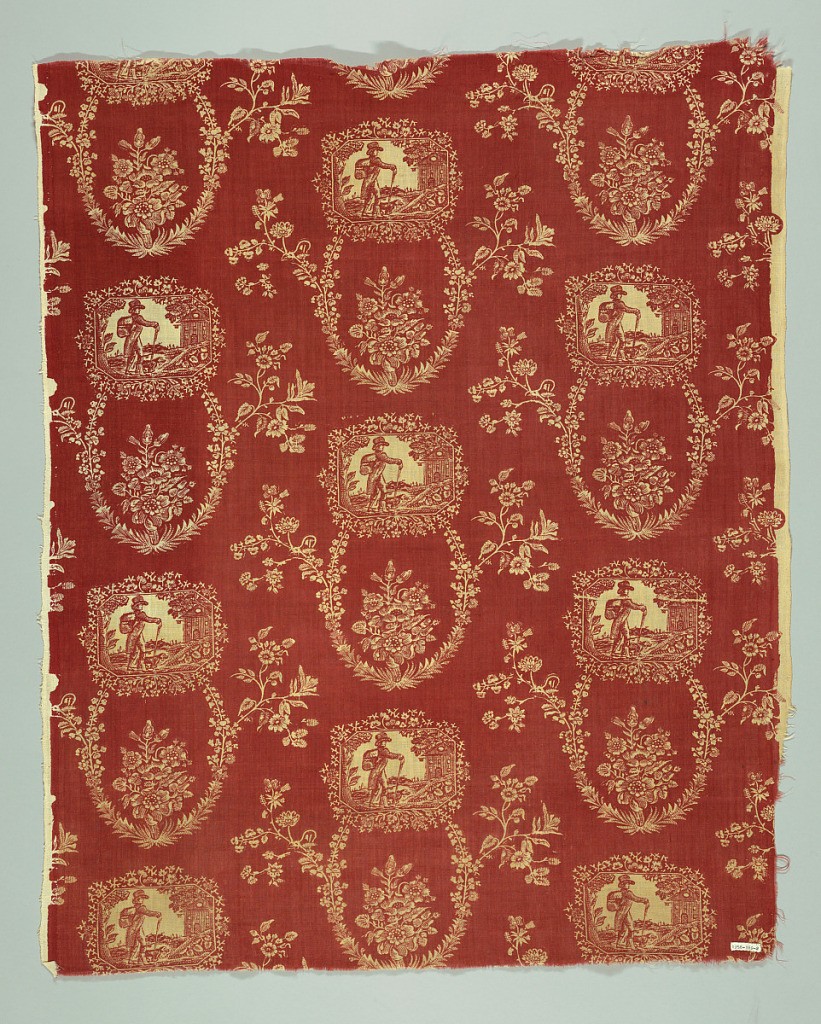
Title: Textile
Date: early 19th century
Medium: cotton Technique: relief and resist printed, colored ground
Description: Red ground with pattern in reserve white and red overprinting. Small octagonal medallion framing figure of a man in a large hat, cutaway coat, knee breeches, and pack on his back, approaching small houses, with a dog. Bouquets with garlands between medallions.